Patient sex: M
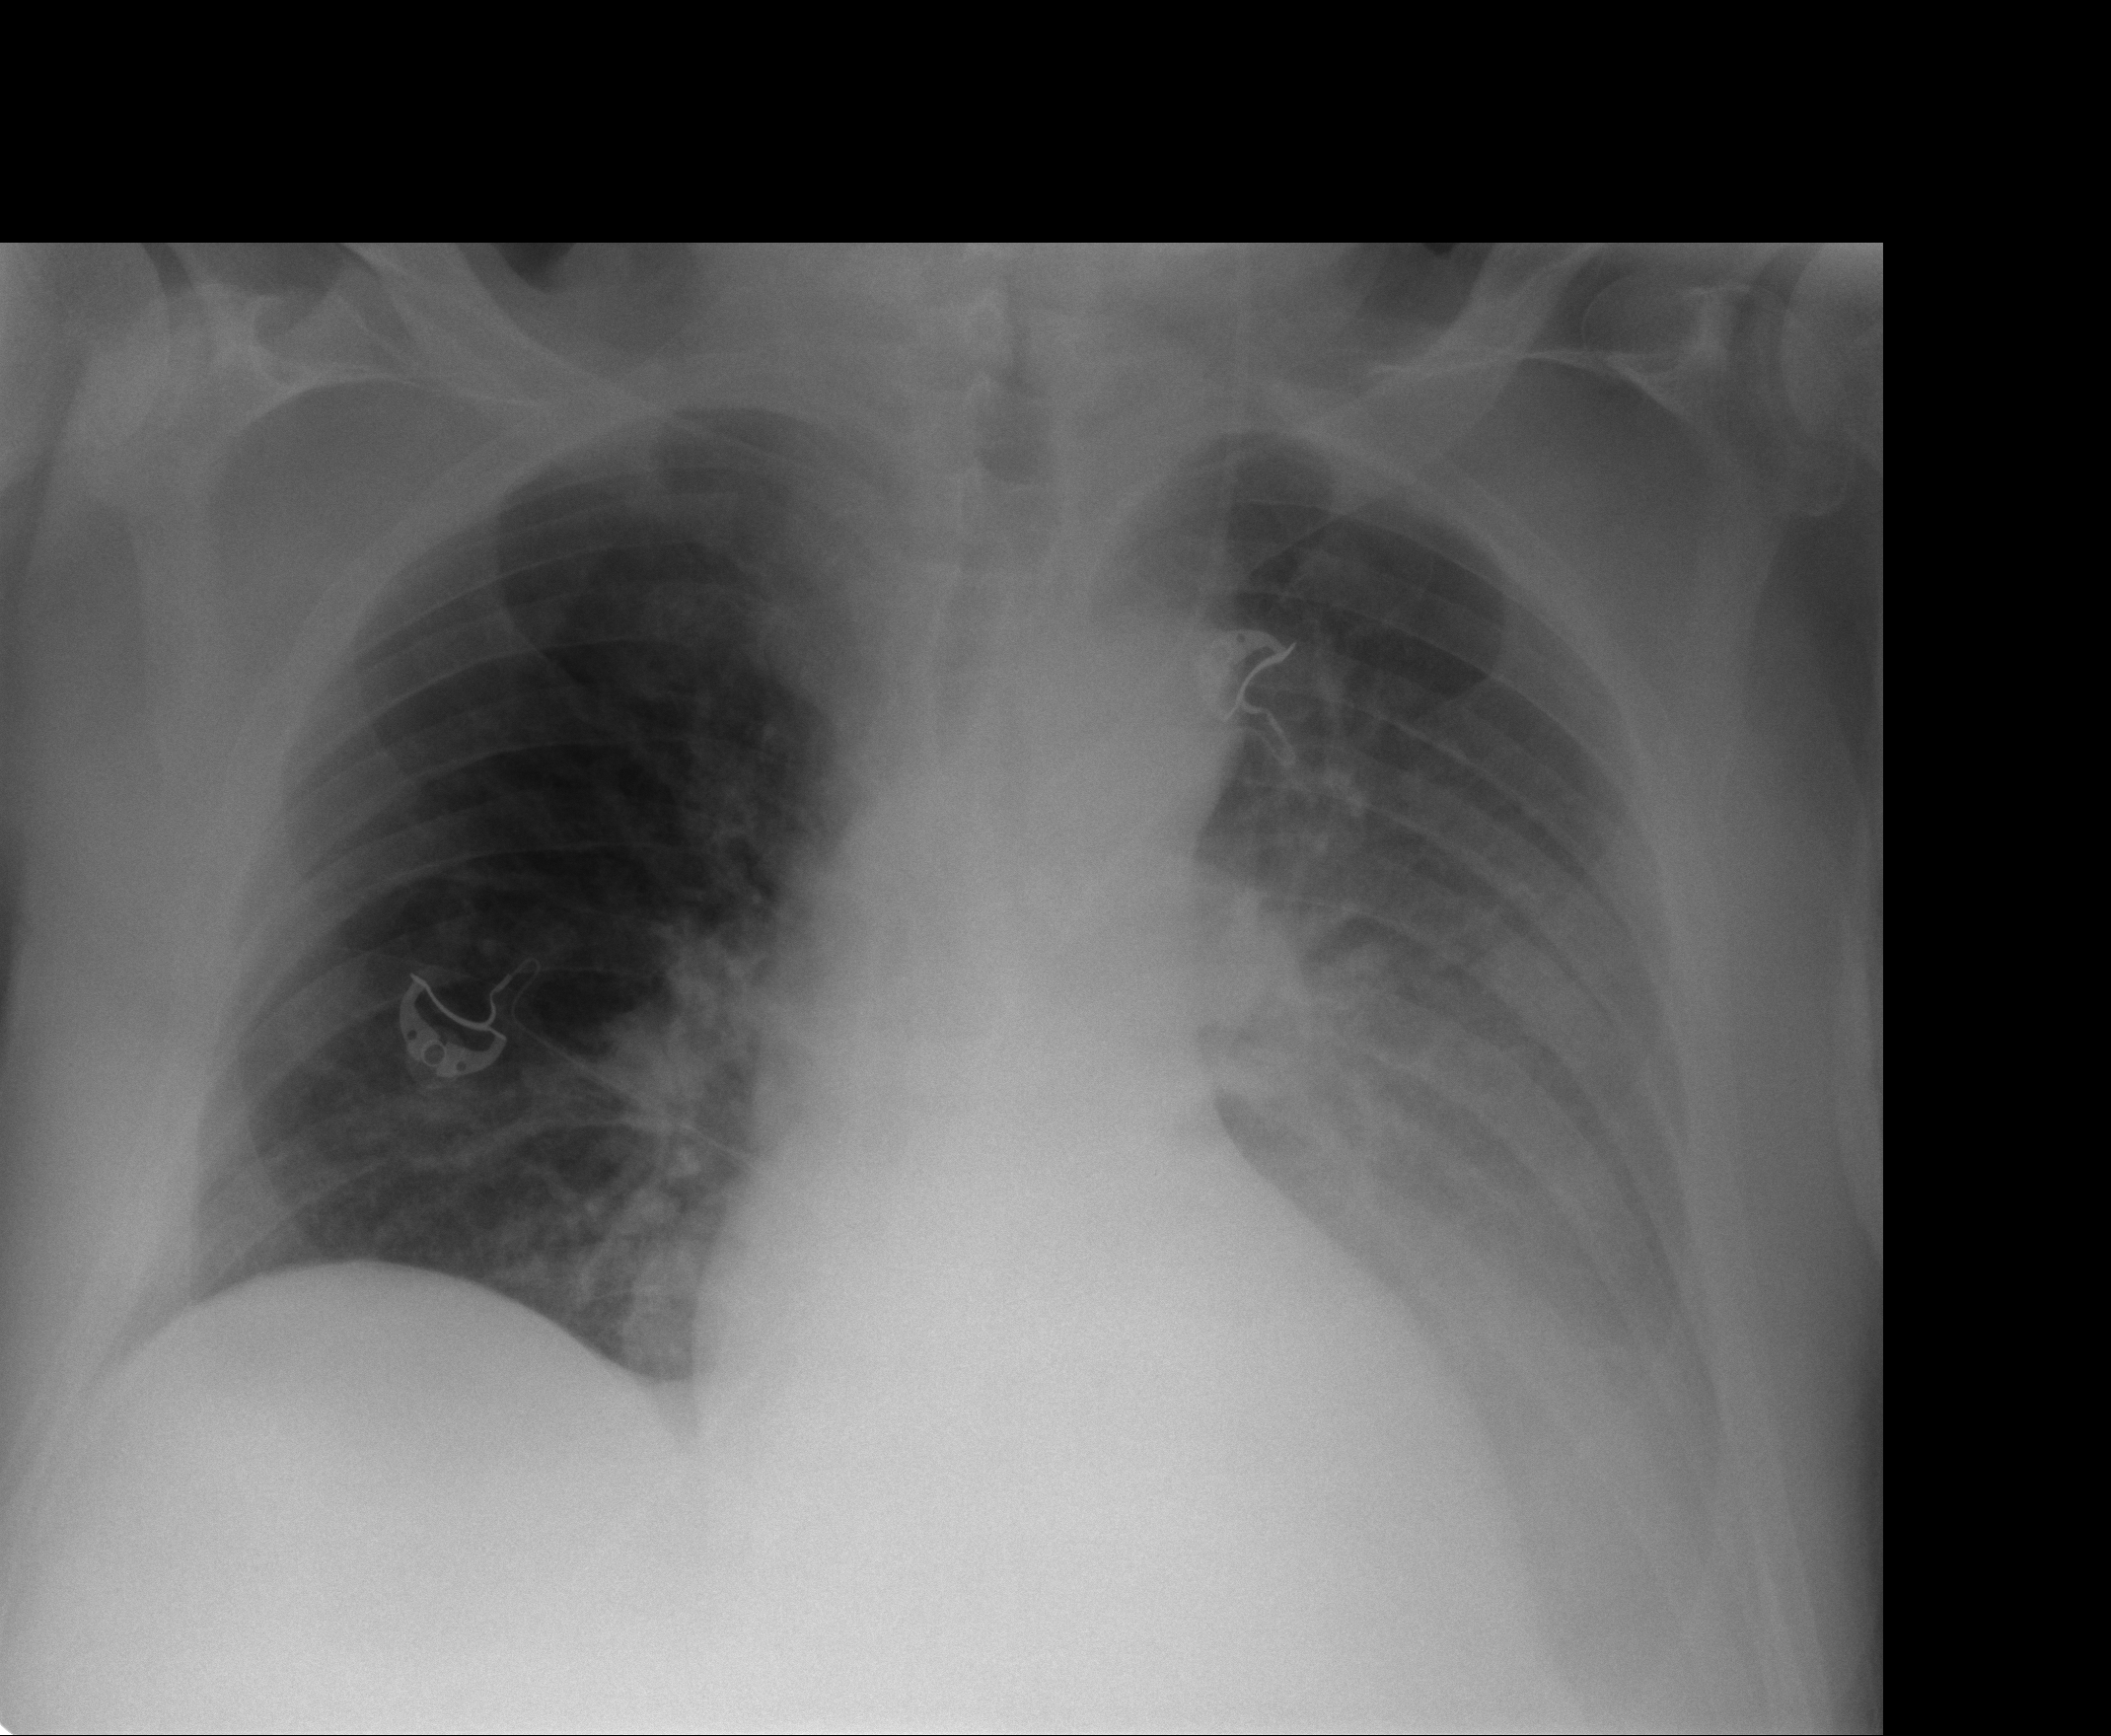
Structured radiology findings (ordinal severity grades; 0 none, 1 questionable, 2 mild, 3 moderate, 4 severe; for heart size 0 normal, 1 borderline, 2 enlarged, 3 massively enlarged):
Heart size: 0
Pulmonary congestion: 1
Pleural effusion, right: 0
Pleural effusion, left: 3
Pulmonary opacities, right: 0
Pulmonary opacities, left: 1
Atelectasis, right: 0
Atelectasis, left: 3